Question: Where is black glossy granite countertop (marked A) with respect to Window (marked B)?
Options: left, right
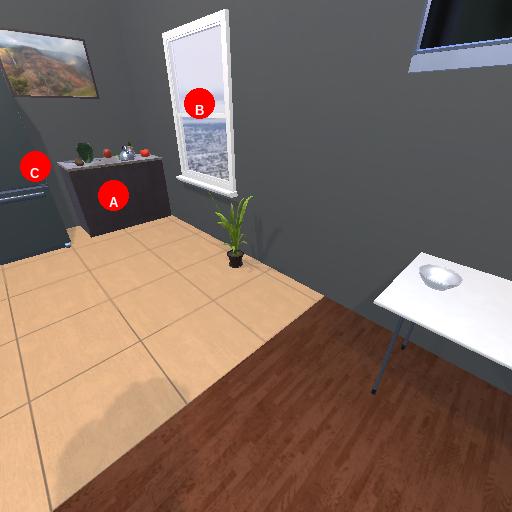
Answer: left